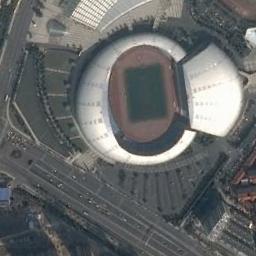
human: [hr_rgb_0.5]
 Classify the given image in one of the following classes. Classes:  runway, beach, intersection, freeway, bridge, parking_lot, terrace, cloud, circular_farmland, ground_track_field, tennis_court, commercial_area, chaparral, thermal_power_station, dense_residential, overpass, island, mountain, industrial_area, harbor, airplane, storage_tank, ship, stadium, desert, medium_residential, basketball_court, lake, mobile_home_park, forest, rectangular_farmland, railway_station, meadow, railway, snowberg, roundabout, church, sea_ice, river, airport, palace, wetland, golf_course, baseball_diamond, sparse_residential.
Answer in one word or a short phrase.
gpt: stadium